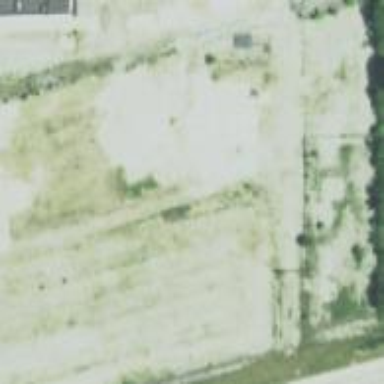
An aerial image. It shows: Brownfield site.